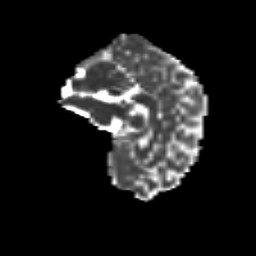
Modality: MD
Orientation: sagittal
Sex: female
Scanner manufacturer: siemens
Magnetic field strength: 3 T
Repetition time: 5 s
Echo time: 0.071 s